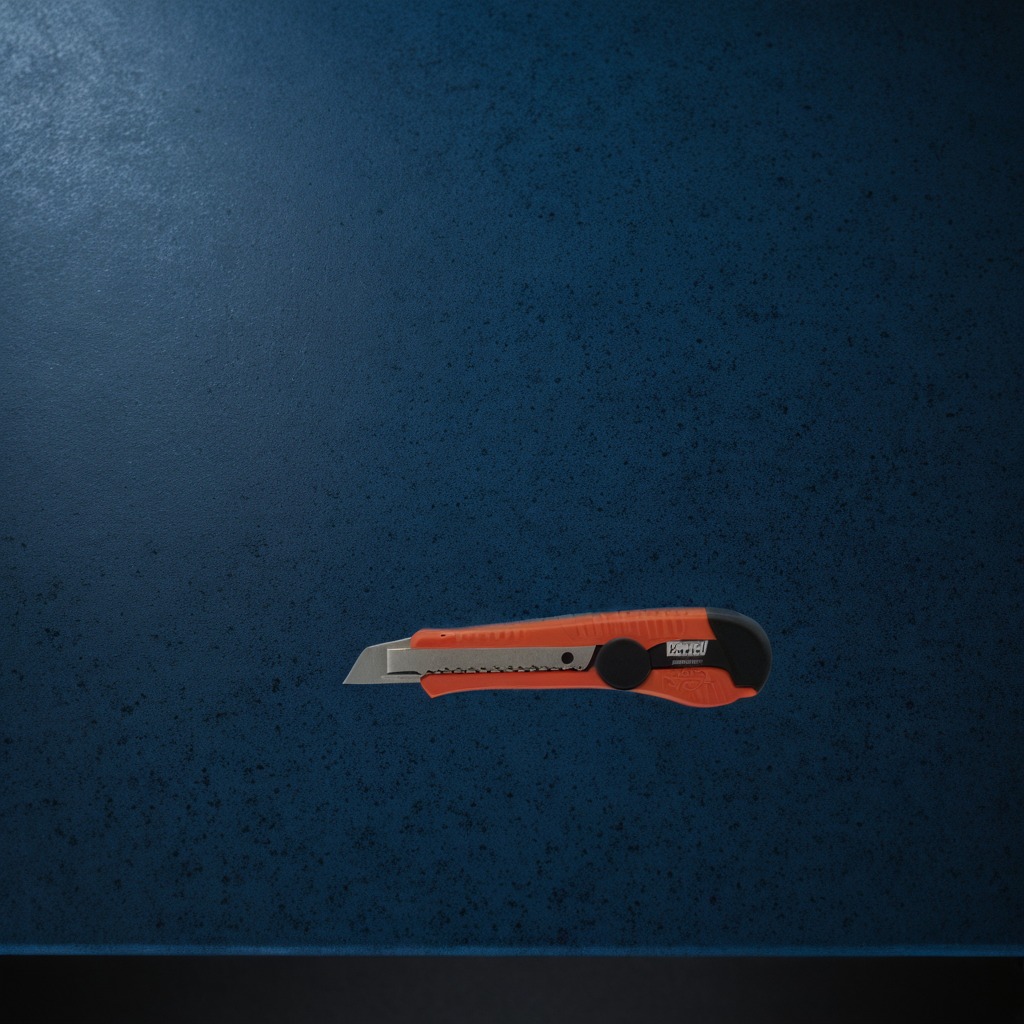
A utility knife is lying on the tabletop.